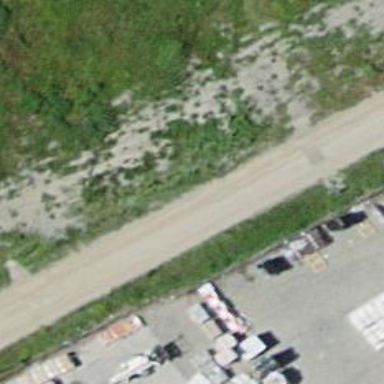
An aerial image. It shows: Block barrier.